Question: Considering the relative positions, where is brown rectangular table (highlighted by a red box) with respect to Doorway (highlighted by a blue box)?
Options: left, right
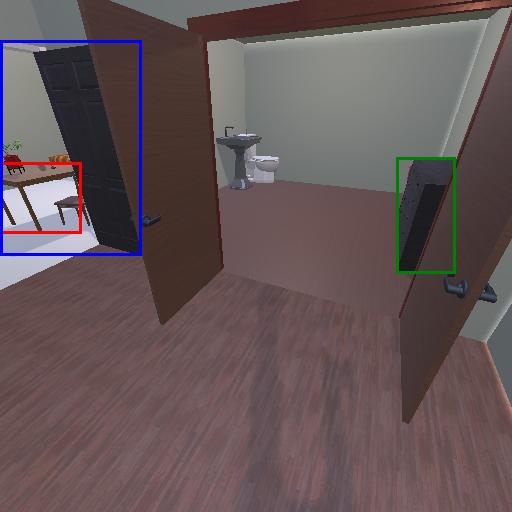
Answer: left